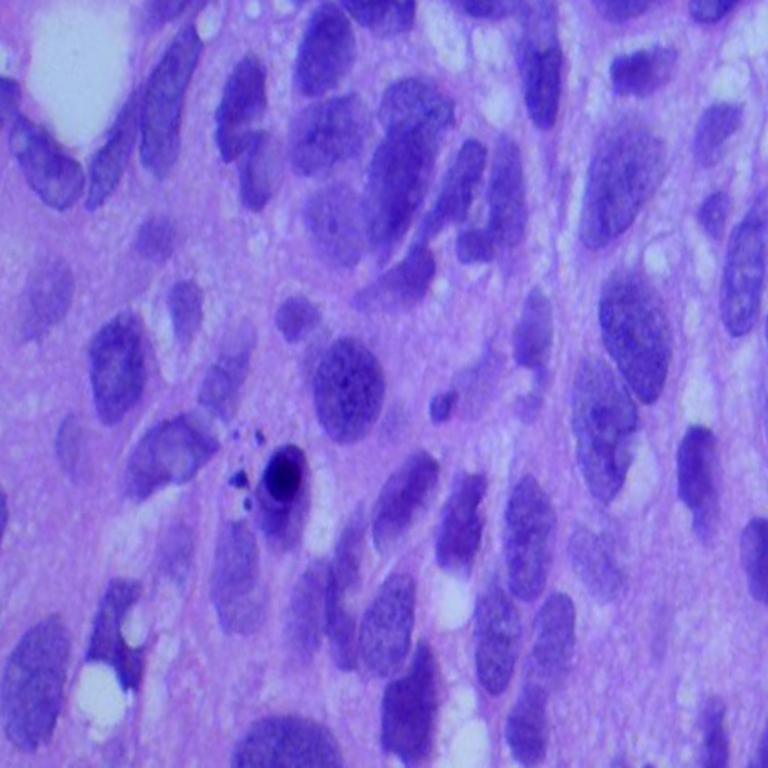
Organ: lung
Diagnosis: squamous carcinomas